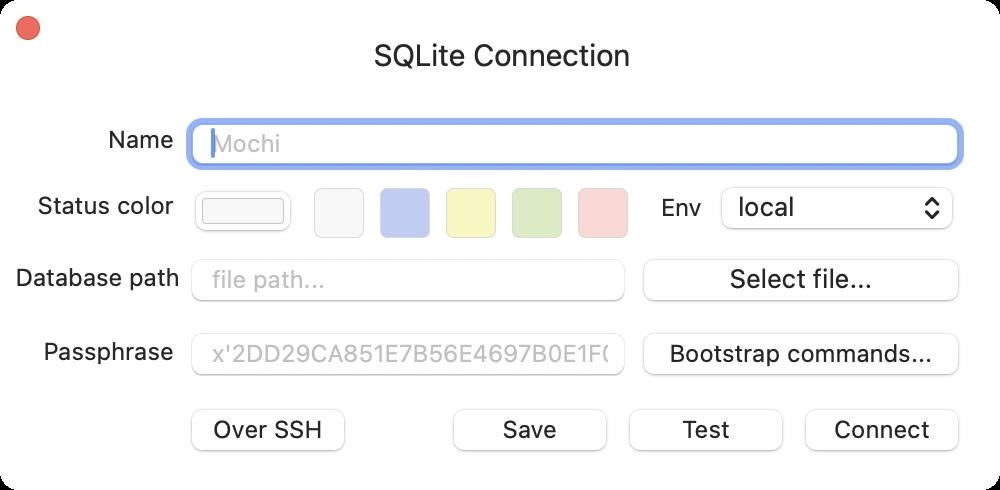
Accessibility tree:
{"name": "Connection...", "role": "AXWindow", "description": null, "role_description": "standard window", "value": null, "position": "493.00;394.00", "size": "500;245", "children": [{"name": null, "role": "AXStaticText", "description": null, "role_description": "text", "value": "Password", "position": "22.00;321.00", "size": "67;19", "children": []}, {"name": null, "role": "AXStaticText", "description": null, "role_description": "text", "value": "User", "position": "22.00;285.00", "size": "67;19", "children": []}, {"name": null, "role": "AXStaticText", "description": null, "role_description": "text", "value": "Server", "position": "22.00;247.00", "size": "67;19", "children": []}, {"name": null, "role": "AXStaticText", "description": null, "role_description": "text", "value": "Port", "position": "318.00;247.00", "size": "35;19", "children": []}, {"name": null, "role": "AXTextField", "description": null, "role_description": "text field", "value": "", "position": "95.00;245.00", "size": "218;22", "children": []}, {"name": null, "role": "AXTextField", "description": null, "role_description": "text field", "value": "", "position": "358.00;245.00", "size": "122;22", "children": []}, {"name": "Import...", "role": "AXButton", "description": null, "role_description": "button", "value": null, "position": "138.00;351.00", "size": "312;32", "children": []}, {"name": "Select_file...", "role": "AXButton", "description": null, "role_description": "button", "value": null, "position": "315.00;125.00", "size": "171;32", "children": []}, {"name": "Over_SSH", "role": "AXCheckBox", "description": null, "role_description": "toggle button", "value": 0, "position": "89.00;200.00", "size": "90;32", "children": []}, {"name": null, "role": "AXTextField", "description": null, "role_description": "text field", "value": "", "position": "95.00;283.00", "size": "385;22", "children": []}, {"name": null, "role": "AXTextField", "description": null, "role_description": "secure text field", "value": "", "position": "95.00;319.00", "size": "385;22", "children": []}, {"name": "Connect", "role": "AXButton", "description": null, "role_description": "button", "value": null, "position": "396.00;200.00", "size": "90;32", "children": []}, {"name": null, "role": "AXStaticText", "description": null, "role_description": "text", "value": "Name", "position": "22.00;62.00", "size": "67;19", "children": []}, {"name": "Use_ssh_keys", "role": "AXCheckBox", "description": null, "role_description": "checkbox", "value": 0, "position": "22.00;356.50", "size": "116;18", "children": []}, {"name": "Test", "role": "AXButton", "description": null, "role_description": "button", "value": null, "position": "308.00;200.00", "size": "90;32", "children": []}, {"name": "Save", "role": "AXButton", "description": null, "role_description": "button", "value": null, "position": "220.00;200.00", "size": "90;32", "children": []}, {"name": null, "role": "AXTextField", "description": null, "role_description": "text field", "value": "", "position": "95.00;61.00", "size": "385;22", "children": []}, {"name": null, "role": "AXPopUpButton", "description": null, "role_description": "pop up button", "value": "local", "position": "358.00;93.00", "size": "122;25", "children": []}, {"name": null, "role": "AXStaticText", "description": null, "role_description": "text", "value": "Env", "position": "318.00;96.00", "size": "35;19", "children": []}, {"name": null, "role": "AXStaticText", "description": null, "role_description": "text", "value": "SQLite Connection", "position": "183.00;18.00", "size": "137;22", "children": []}, {"name": null, "role": "AXStaticText", "description": null, "role_description": "text", "value": "Database path", "position": "6.00;131.00", "size": "83;19", "children": []}, {"name": null, "role": "AXColorWell", "description": null, "role_description": "color well", "value": "rgb 0.972549 0.972549 0.972549 1", "position": "95.00;94.00", "size": "53;23", "children": []}, {"name": null, "role": "AXStaticText", "description": null, "role_description": "text", "value": "Status color", "position": "6.00;95.00", "size": "83;19", "children": []}, {"name": null, "role": "AXStaticText", "description": null, "role_description": "text", "value": "TablePlus will use ~/.ssh/config if you leave private key empty", "position": "145.00;378.00", "size": "337;13", "children": []}, {"name": "", "role": "AXButton", "description": null, "role_description": "button", "value": null, "position": "157.00;94.00", "size": "25;25", "children": []}, {"name": "", "role": "AXButton", "description": null, "role_description": "button", "value": null, "position": "190.00;94.00", "size": "25;25", "children": []}, {"name": "", "role": "AXButton", "description": null, "role_description": "button", "value": null, "position": "223.00;94.00", "size": "25;25", "children": []}, {"name": "", "role": "AXButton", "description": null, "role_description": "button", "value": null, "position": "256.00;94.00", "size": "25;25", "children": []}, {"name": "", "role": "AXButton", "description": null, "role_description": "button", "value": null, "position": "289.00;94.00", "size": "25;25", "children": []}, {"name": null, "role": "AXStaticText", "description": null, "role_description": "text", "value": "Passphrase", "position": "18.00;168.00", "size": "71;19", "children": []}, {"name": null, "role": "AXTextField", "description": null, "role_description": "secure text field", "value": "", "position": "95.00;166.00", "size": "218;22", "children": []}, {"name": "", "role": "AXButton", "description": "remove", "role_description": "button", "value": null, "position": "448.00;351.00", "size": "38;32", "children": []}, {"name": null, "role": "AXTextField", "description": null, "role_description": "text field", "value": "", "position": "95.00;129.00", "size": "218;22", "children": []}, {"name": "Bootstrap_commands...", "role": "AXButton", "description": null, "role_description": "button", "value": null, "position": "315.00;162.00", "size": "171;32", "children": []}, {"name": null, "role": "AXButton", "description": null, "role_description": "close button", "value": null, "position": "7.00;6.00", "size": "14;16", "children": []}]}